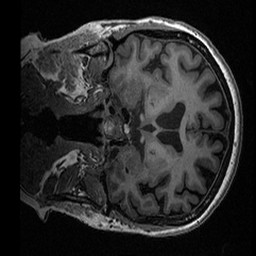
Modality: T1w
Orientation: coronal
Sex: female
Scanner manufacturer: ge
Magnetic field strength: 3 T
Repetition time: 0.0064 s
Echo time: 0.00281 s